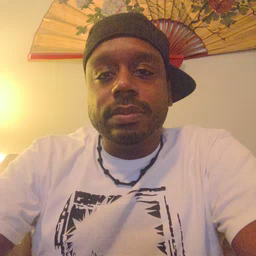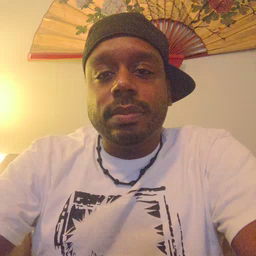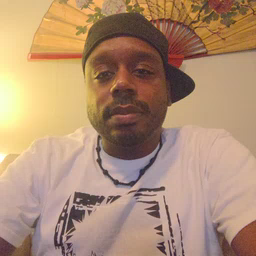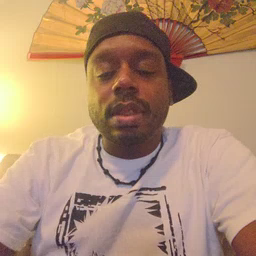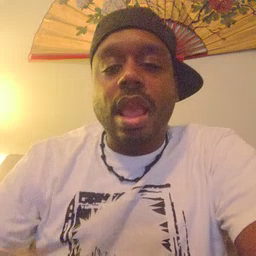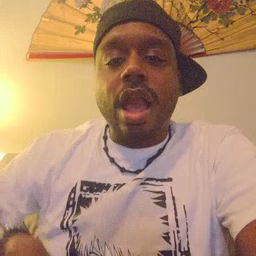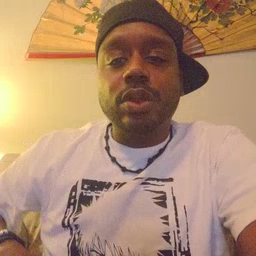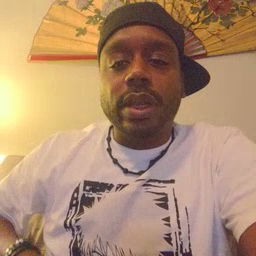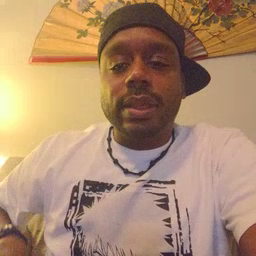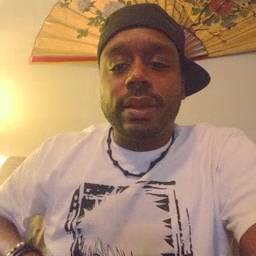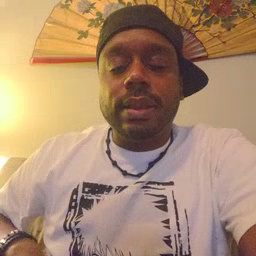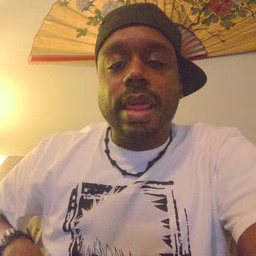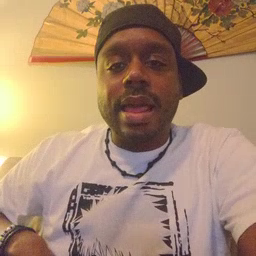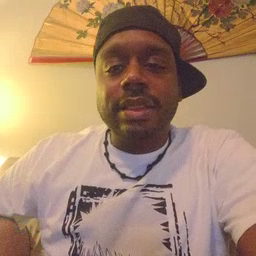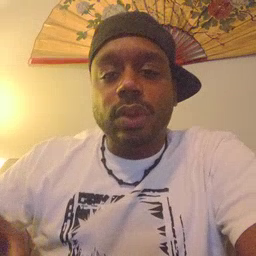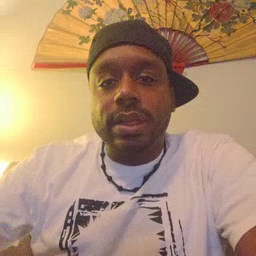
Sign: underwear